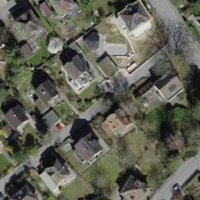
EUNIS habitat code: 54
Species observed at this site:
Geranium sanguineum